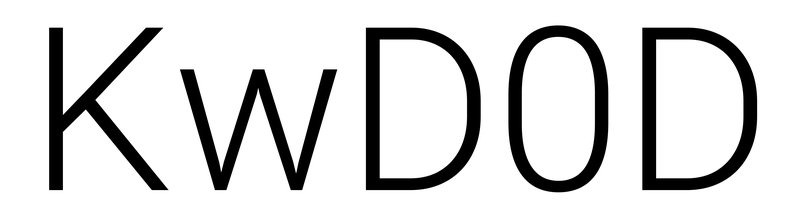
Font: Roboto_Light